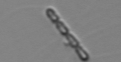
Label: Chaetoceros